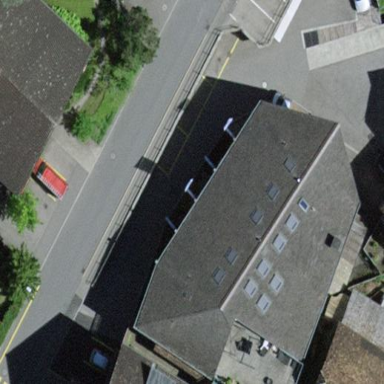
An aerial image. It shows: Commercial building.